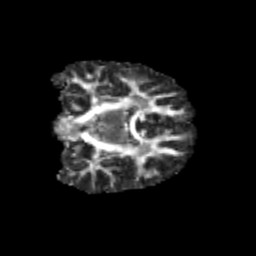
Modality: FA
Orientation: coronal
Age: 9
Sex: male
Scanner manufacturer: siemens
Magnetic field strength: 3 T
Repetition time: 3.8 s
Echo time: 0.07 s